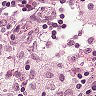
Metastatic tissue present: no